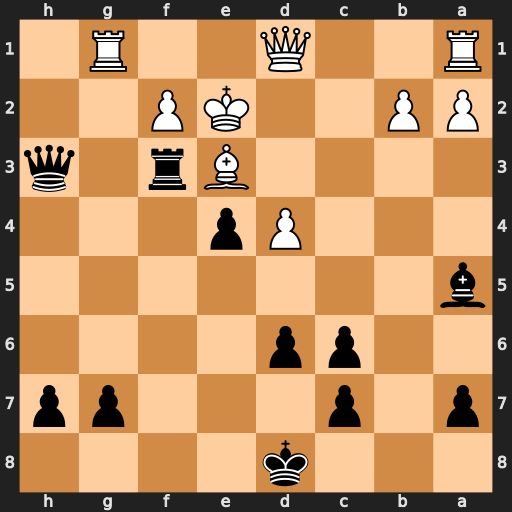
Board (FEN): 3k4/p1p3pp/2pp4/b7/3Pp3/4Br1q/PP2KP2/R2Q2R1
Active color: b
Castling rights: -
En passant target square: -
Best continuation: Rxe3+ fxe3 Qf3#